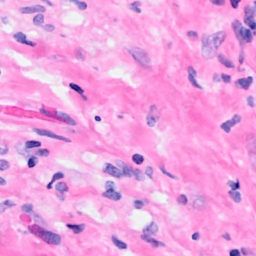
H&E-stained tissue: Breast